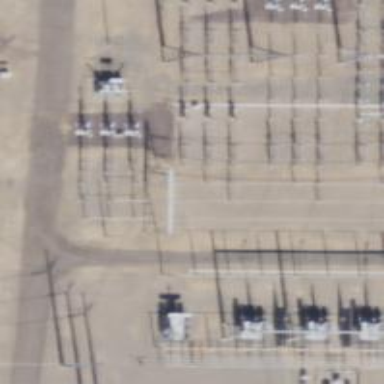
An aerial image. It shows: Switch for power supply.